Question: This is probably an easy question, but i am just overlooking something.
I have an Android emulator with the following specs:

In my app I provide different layouts:
'''
res\layout
res\layout-sw600dp
res\layout-sw720dp
'''
But this emulator loads the regular layout.
I have another emulator with 160dpi and the rest of the specs are the same.
This one does load the sw720dp layouts.
Why doesn't the 10 inch 320dpi emulator loads the sw720dp layout?
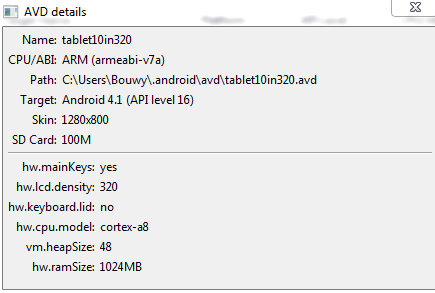
Answer: From <URL>
'''
px = dp * (dpi / 160)
dp = px / (dpi /160)
'''
With 1280x800 320dpi, sw = 800, than you get:
'''
dp = 800 / (320 / 160) = 400dp
'''
That is why it does not load res/layout-sw720dp or 600dp.
Solution would be to make sw400dp resources.